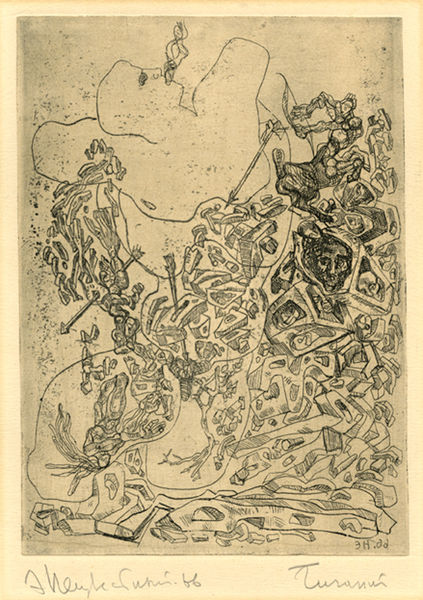
Titel: The Giant, The Giant
Künstler: Ernst Neizvestnyi (Neizvestny)
Standort: Amherst (Massachusetts, USA)
Institution: Mead Art Museum, Amherst College
Schlagwörter: fight, figures, print, smoke, life, man, drawing, sketch, abstract, crowded, pencil, shapes, figure, lithograph, arrow, arrows, things, disorder, insideout, asymmetry